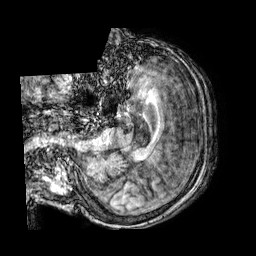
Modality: T1w
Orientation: axial
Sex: female
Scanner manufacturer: philips
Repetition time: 0.008211 s
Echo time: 0.00379 s